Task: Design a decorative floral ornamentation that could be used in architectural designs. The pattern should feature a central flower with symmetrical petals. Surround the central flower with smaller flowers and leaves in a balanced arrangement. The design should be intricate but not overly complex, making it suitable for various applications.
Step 1107:
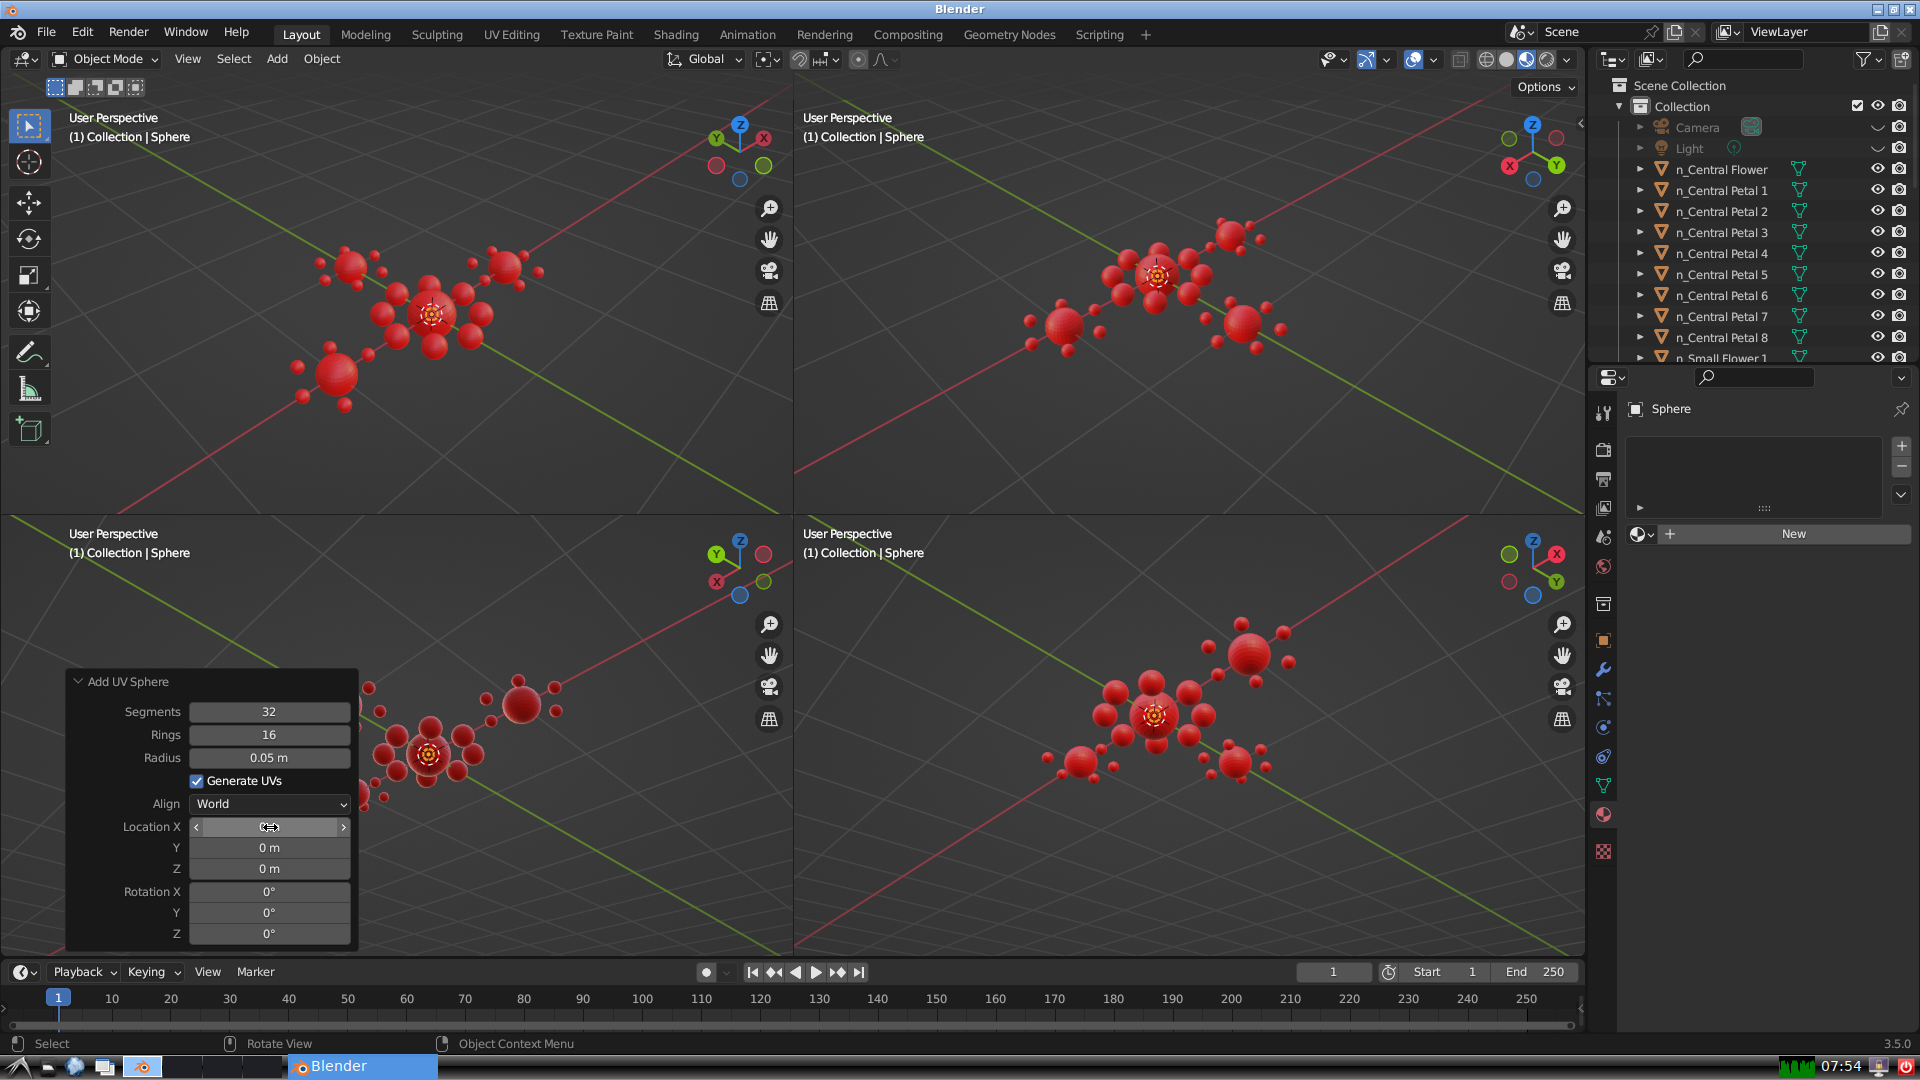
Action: click: no